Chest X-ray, PA view. Patient: 45 years old, sex M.
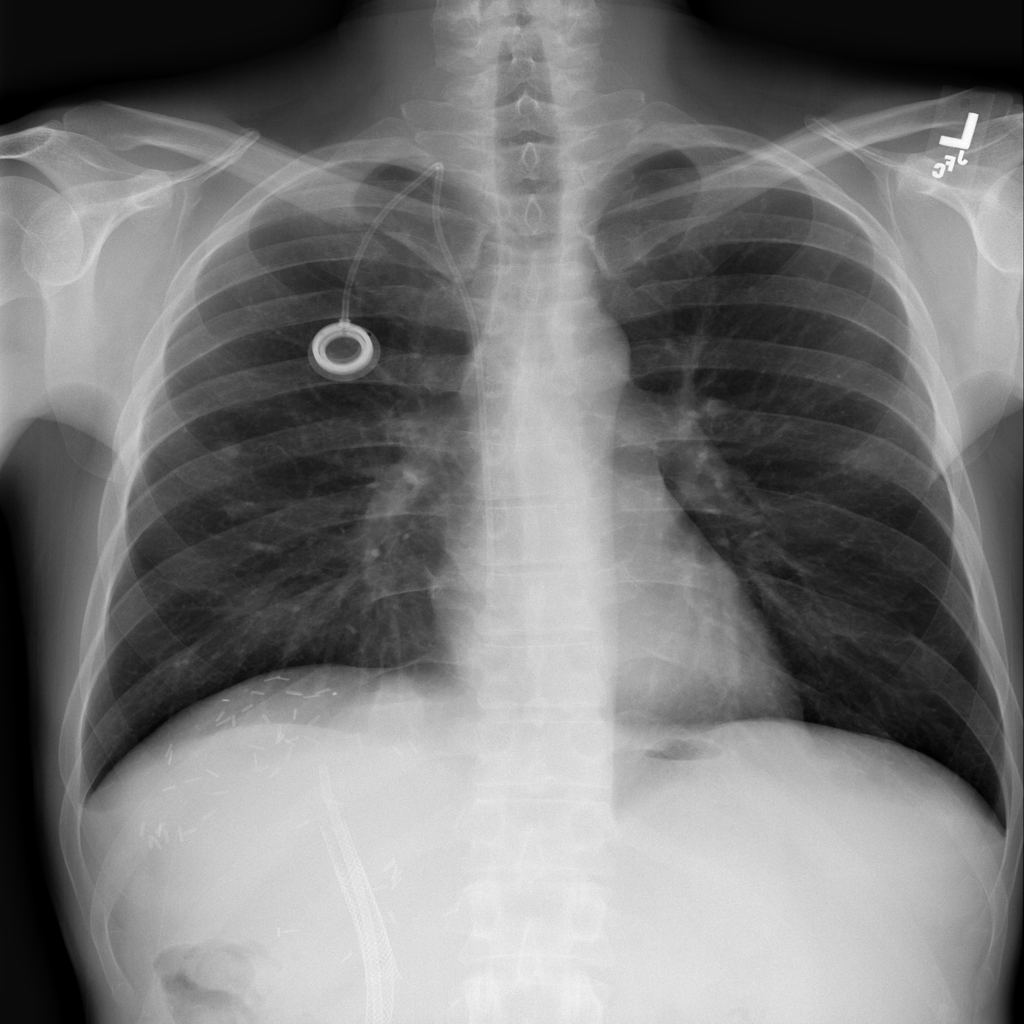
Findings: No Finding